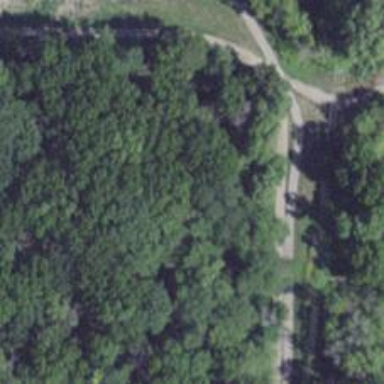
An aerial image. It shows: Disc golf hole.